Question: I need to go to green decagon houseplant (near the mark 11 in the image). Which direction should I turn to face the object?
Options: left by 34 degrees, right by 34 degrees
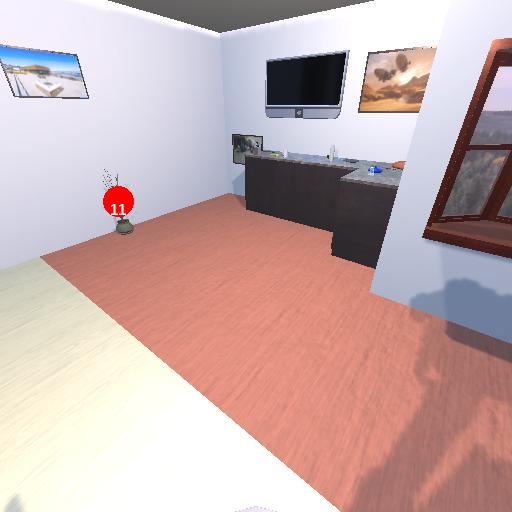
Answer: left by 34 degrees